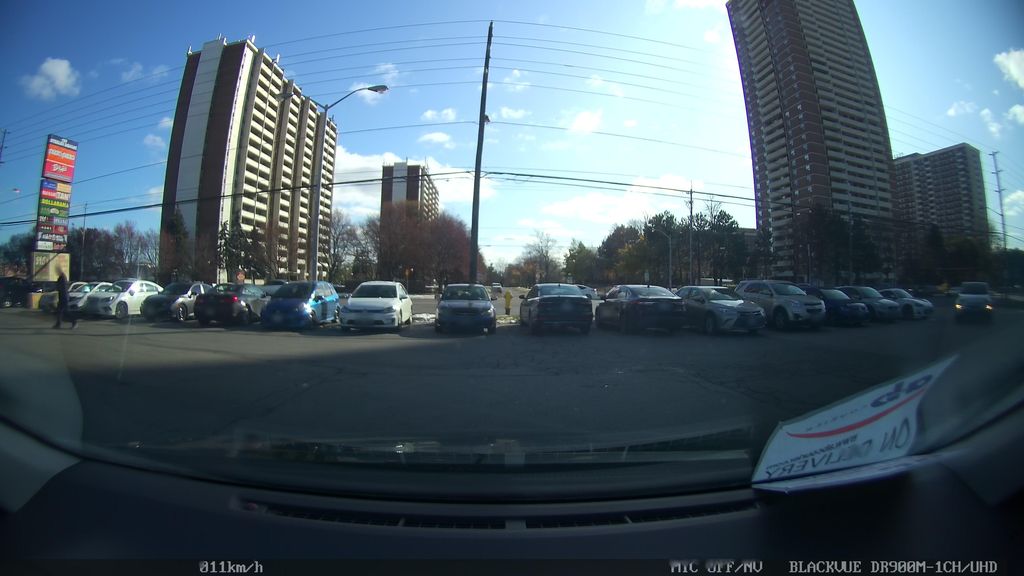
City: toronto